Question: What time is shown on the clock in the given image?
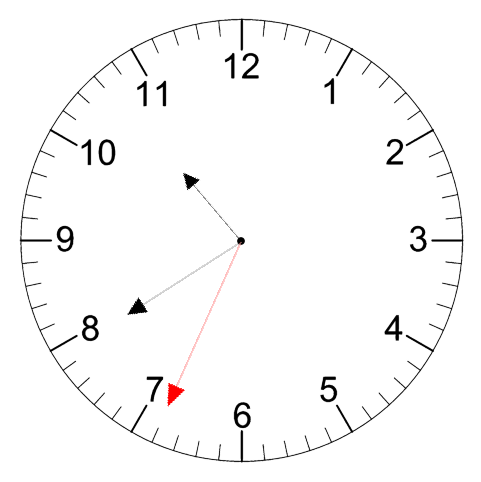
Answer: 10:39:34